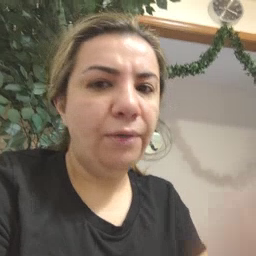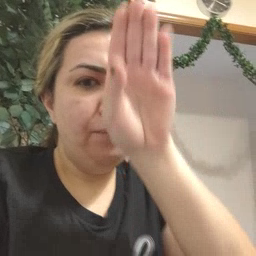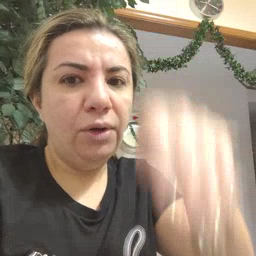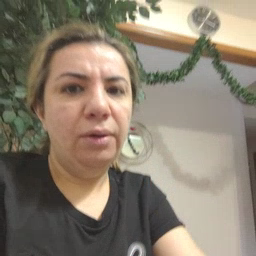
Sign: elephant